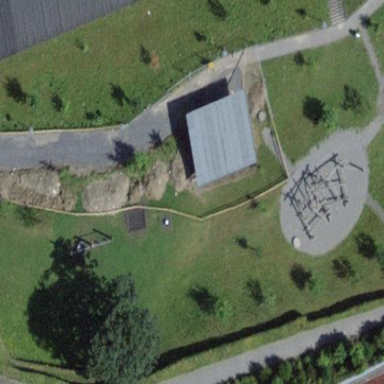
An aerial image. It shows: Playground area for leisure land.